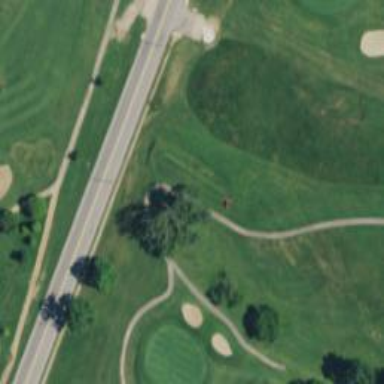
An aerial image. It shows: Grass area designated as golf tee.